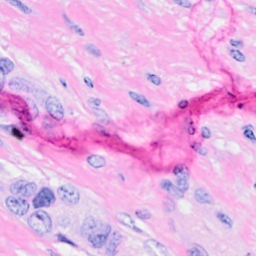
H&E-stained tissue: Breast